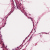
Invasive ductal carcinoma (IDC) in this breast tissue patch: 0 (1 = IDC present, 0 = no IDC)